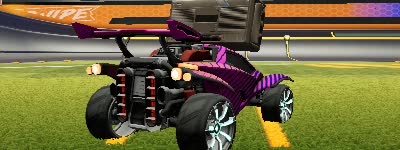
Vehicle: octane